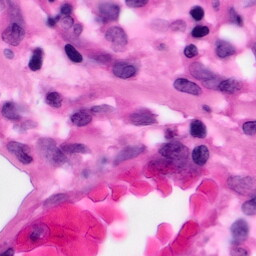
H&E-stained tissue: Pancreatic